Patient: sex M, age 44
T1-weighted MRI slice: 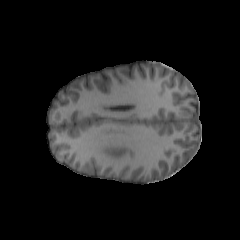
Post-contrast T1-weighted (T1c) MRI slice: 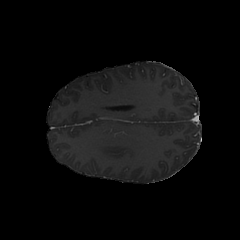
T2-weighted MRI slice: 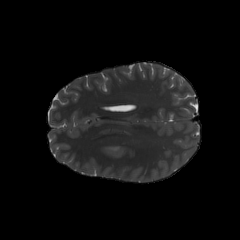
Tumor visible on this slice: yes
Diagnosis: Astrocytoma, IDH-mutant
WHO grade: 3